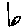
Label: line